Question: I am able to print a classification report using scikit-learn with the following code:
'''
def predict_and_report_test(self, prediction_model):
print(prediction_model.algorithm + ' Test')
prediction_model.model = prediction_model.model.fit(self.X_train, self.y_train).predict(self.X_test)
print(classification_report(self.y_test, prediction_model.model, target_names=None))
'''
This code gives me the following output:

The problem is that classification_report returns this information in a string, so my question is: is there any simple way that scikit learn provides to access the support of each class and perhaps store them in an array, so they can be used to plot a graph of the support for each class?
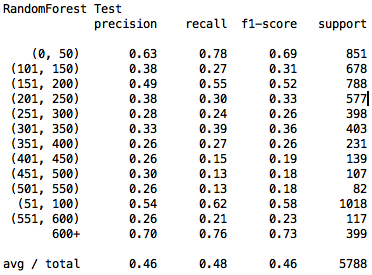
Answer: There is precision_recall_fscore_support, which is what classification_report calls: <URL>